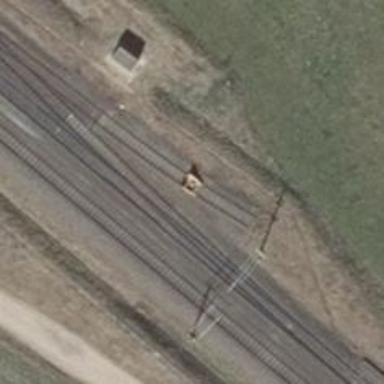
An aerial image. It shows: Railway yard used for servicing trains.